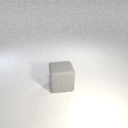
large gray rubber cube